Field crop: maize
Growth stage: 2
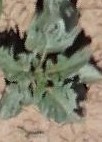
Species: datura